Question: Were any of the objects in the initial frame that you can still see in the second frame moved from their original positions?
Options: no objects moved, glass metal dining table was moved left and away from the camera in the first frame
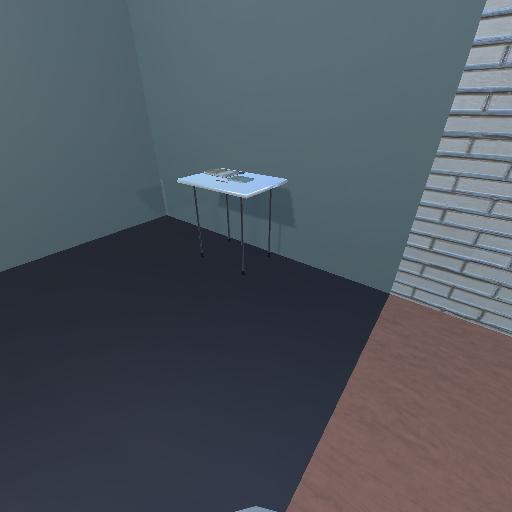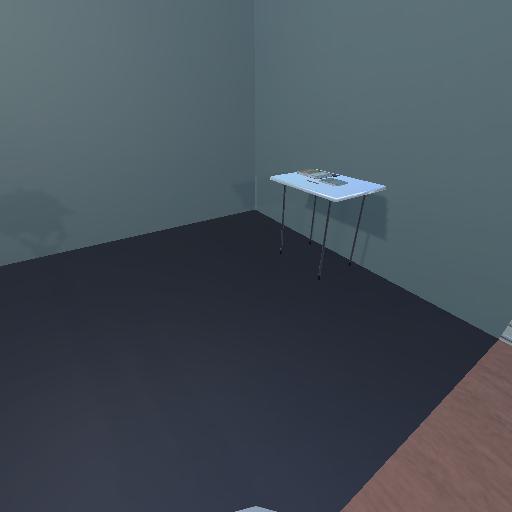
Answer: no objects moved